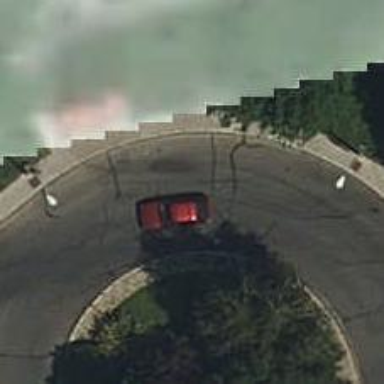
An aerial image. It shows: Roundabout on residential road.